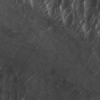
Label: not_dusty